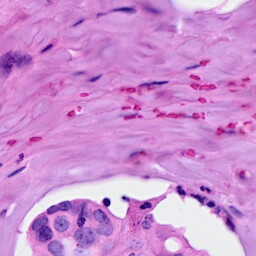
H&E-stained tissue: Breast